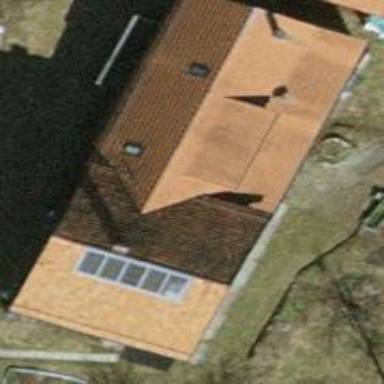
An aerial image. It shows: Simple house.